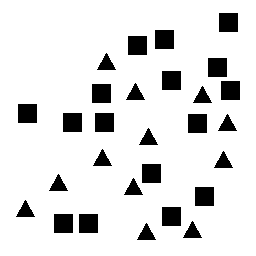
Squares: 16
Triangles: 12
Stars: 0
Total shapes: 28